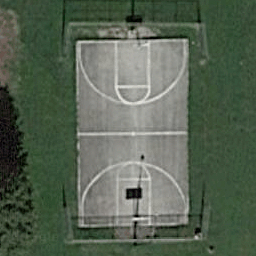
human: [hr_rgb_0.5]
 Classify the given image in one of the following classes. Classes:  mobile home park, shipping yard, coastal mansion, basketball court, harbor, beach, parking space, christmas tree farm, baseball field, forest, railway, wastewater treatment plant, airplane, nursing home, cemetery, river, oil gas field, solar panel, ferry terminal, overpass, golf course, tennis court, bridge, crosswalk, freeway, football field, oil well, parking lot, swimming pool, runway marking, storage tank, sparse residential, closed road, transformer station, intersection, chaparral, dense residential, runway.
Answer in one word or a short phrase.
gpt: basketball court